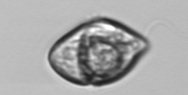
Label: Gyrodinium